Question: This is driving me crazy.
Just testing a site on IE9 and discovered that the 'live' version is rendering a web font I am using smaller than on the dev version.
Here is a selection of screen grabs:

I am using the Font Squirrel @font-face kit. As you can see, it is fine on Firefox, Chrome and even IE9 when viewing a local version of the site.
The only difference between the local and live versions is that the font is being loaded from a different domain on the live site (I have set up the cross-domain policy correctly, as illustrated by the fact it works on Firefox and Chrome).
I can't remember what it looked like in IE8 (Microsoft, yet again, haven't thought of developers and have installed IE9 over the top of IE8 with no option to run them simultaneously)
The site is at <URL> so you can view the source.
Any help on this would be most appreciated - thank you in advance.
I have removed IE9 and discovered that is looks exactly the same on both local and live in IE8. It appears IE8 has a superior rendering engine that is closer to FF/Chrome than IE9. This is quite a depressing discovery.
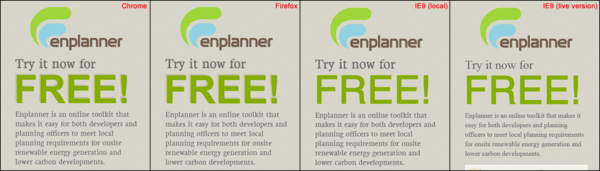
Answer: IE9 supports .WOFF; IE8 does not, and supports only .EOT fonts.
Open the IE9 F12 Developer Tools and you see the following messages:
'''
CSS3117: @font-face failed cross-origin request. Resource access is restricted.
Neuton-webfont.woff
CSS3117: @font-face failed cross-origin request. Resource access is restricted.
YanoneKaffeesatz-Regular-webfont.woff
CSS3114: @font-face failed OpenType embedding permission check. Permission must be Installable.
Neuton-webfont.ttf
CSS3114: @font-face failed OpenType embedding permission check. Permission must be Installable.
YanoneKaffeesatz-Regular-webfont.ttf
'''
Examining your HTTP headers, it's clear that your cross-domain access is not configured properly, as there is no 'Access-Control-Allow-Origin' response header on your WOFF files. They're also delivered with the wrong MIME type ('text/plain') although that's not causing your problem. However, failure to map 'woff' to the correct MIME type cause problems as some servers will not serve files with "undefined" extensions and will instead return a 'HTTP/404' error.